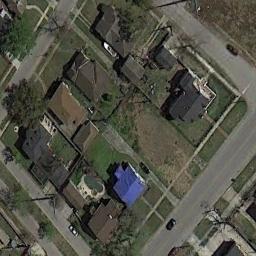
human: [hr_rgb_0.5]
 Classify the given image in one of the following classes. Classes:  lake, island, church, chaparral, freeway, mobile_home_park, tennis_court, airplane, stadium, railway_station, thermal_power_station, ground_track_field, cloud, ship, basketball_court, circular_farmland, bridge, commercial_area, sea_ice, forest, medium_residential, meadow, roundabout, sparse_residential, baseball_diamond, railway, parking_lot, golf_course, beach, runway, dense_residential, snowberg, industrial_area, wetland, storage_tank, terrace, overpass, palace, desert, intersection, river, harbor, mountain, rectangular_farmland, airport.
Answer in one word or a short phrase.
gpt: medium_residential